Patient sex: M
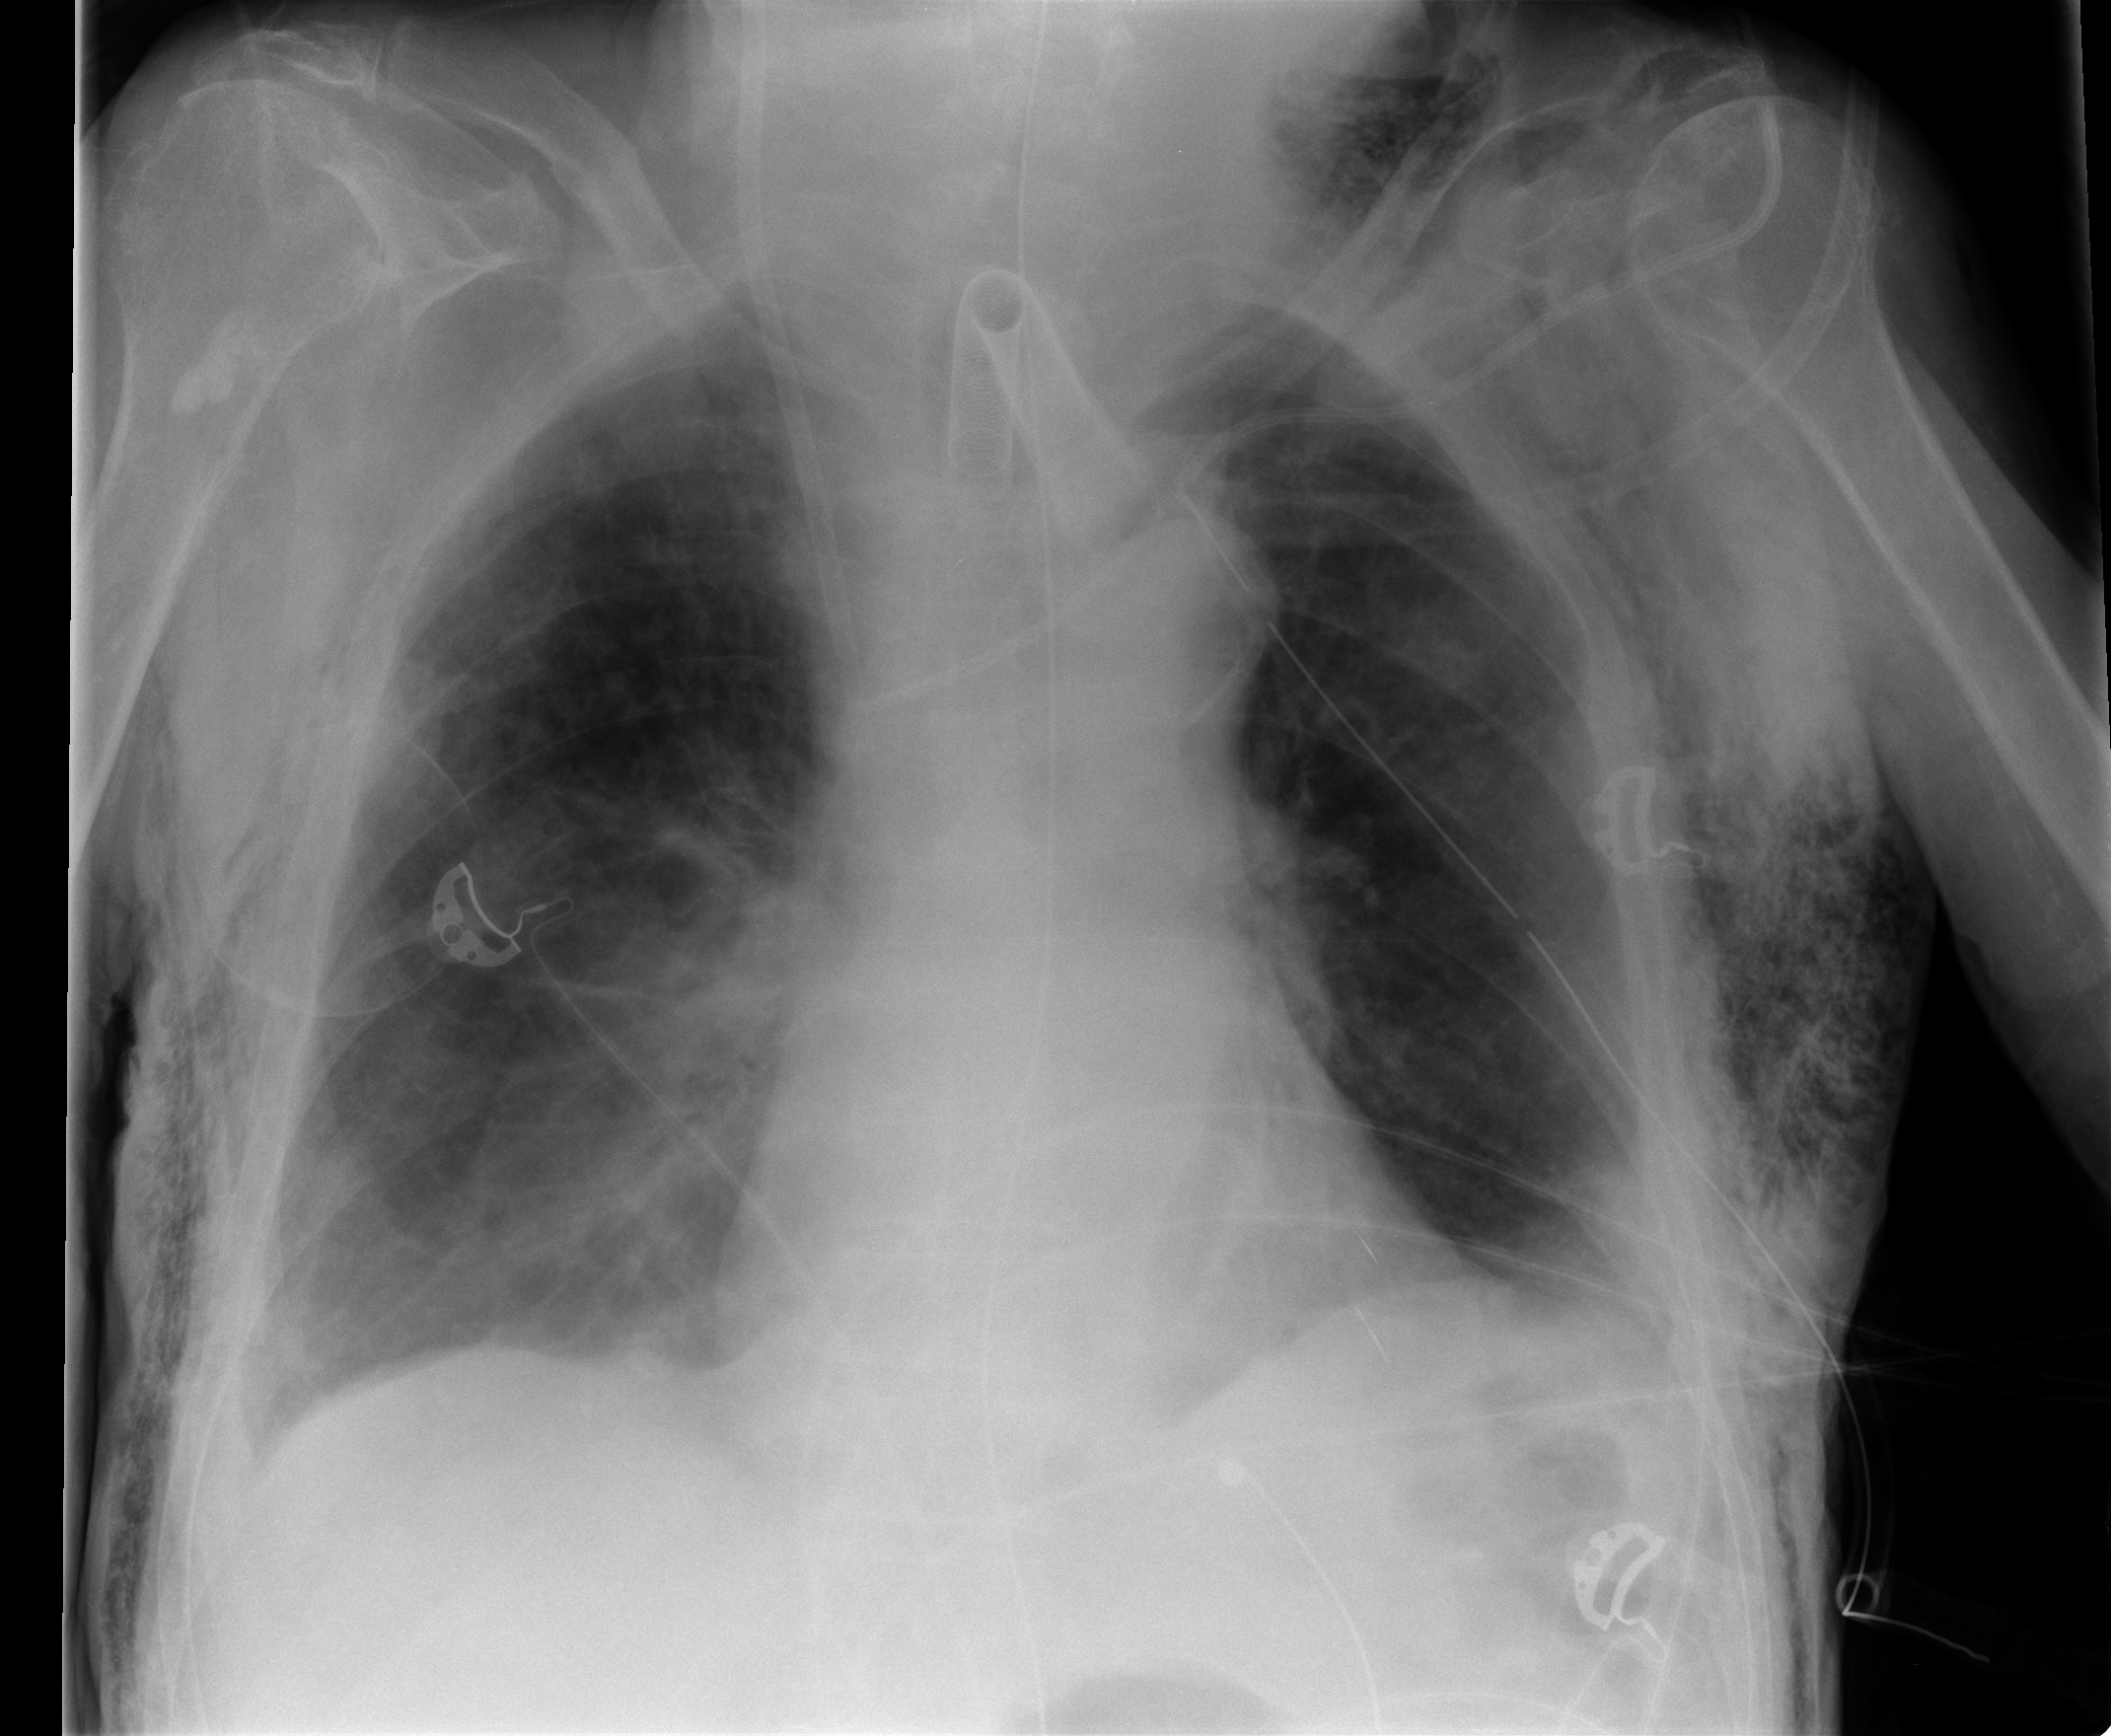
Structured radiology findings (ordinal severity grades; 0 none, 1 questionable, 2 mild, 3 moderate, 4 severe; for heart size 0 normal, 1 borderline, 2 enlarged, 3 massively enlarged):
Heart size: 0
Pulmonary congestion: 0
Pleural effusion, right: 2
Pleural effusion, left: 1
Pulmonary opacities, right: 0
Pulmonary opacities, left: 0
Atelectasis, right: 2
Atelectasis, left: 2